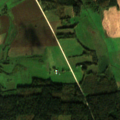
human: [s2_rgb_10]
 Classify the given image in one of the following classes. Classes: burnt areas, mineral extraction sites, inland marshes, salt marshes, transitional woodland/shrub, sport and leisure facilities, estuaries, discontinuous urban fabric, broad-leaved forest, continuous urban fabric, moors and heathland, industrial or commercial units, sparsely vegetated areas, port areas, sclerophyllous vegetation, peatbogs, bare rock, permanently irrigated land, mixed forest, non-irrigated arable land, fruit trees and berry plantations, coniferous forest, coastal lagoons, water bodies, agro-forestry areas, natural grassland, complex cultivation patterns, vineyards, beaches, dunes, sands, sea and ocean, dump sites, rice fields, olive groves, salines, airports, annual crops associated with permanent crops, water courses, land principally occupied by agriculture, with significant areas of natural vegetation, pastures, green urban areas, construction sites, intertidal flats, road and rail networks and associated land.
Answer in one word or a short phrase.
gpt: non-irrigated arable land, pastures, complex cultivation patterns, land principally occupied by agriculture, with significant areas of natural vegetation, coniferous forest, mixed forest